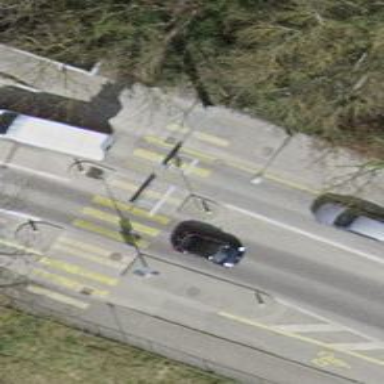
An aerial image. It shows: Uncontrolled crossing with pedestrian island.